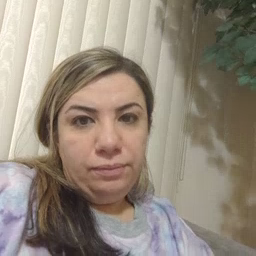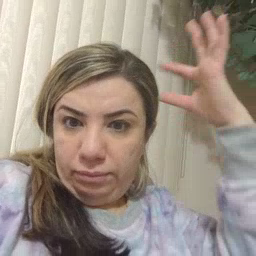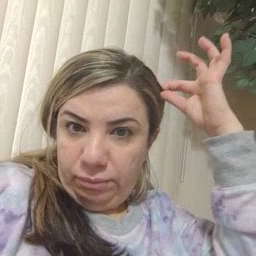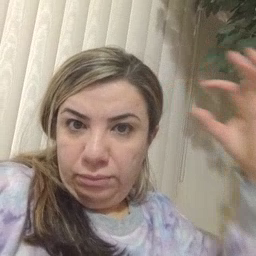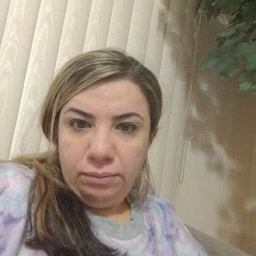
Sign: hair